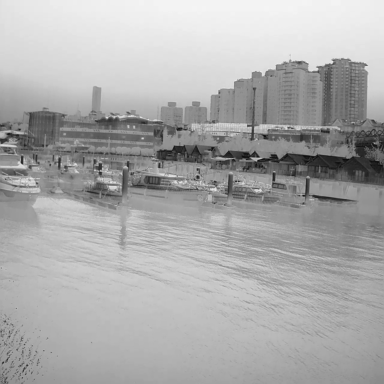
There are seven canoes in the infrared image.